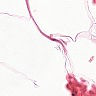
Metastatic tissue present: no